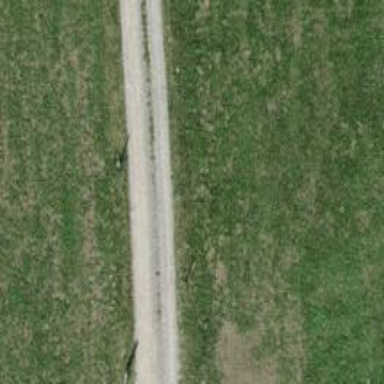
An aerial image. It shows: Gravel track.